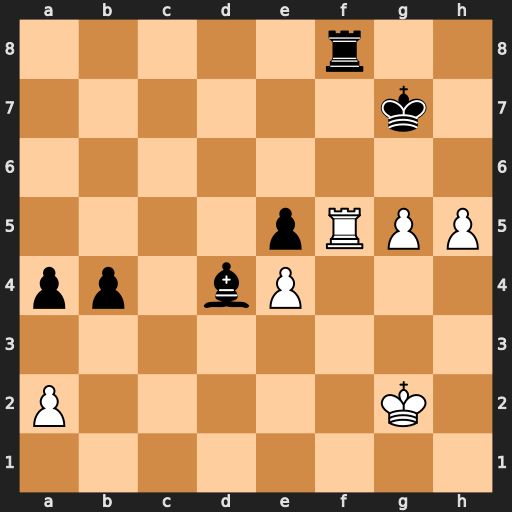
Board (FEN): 5r2/6k1/8/4pRPP/pp1bP3/8/P5K1/8
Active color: w
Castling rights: -
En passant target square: -
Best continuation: h6+ Kg8 h7+ Kxh7 Rxf8